Field crop: maize
Growth stage: 2
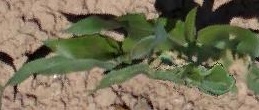
Species: maize